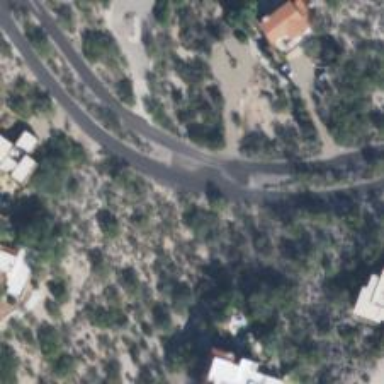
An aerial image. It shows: Residential road.